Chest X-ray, PA view. Patient: 13 years old, sex M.
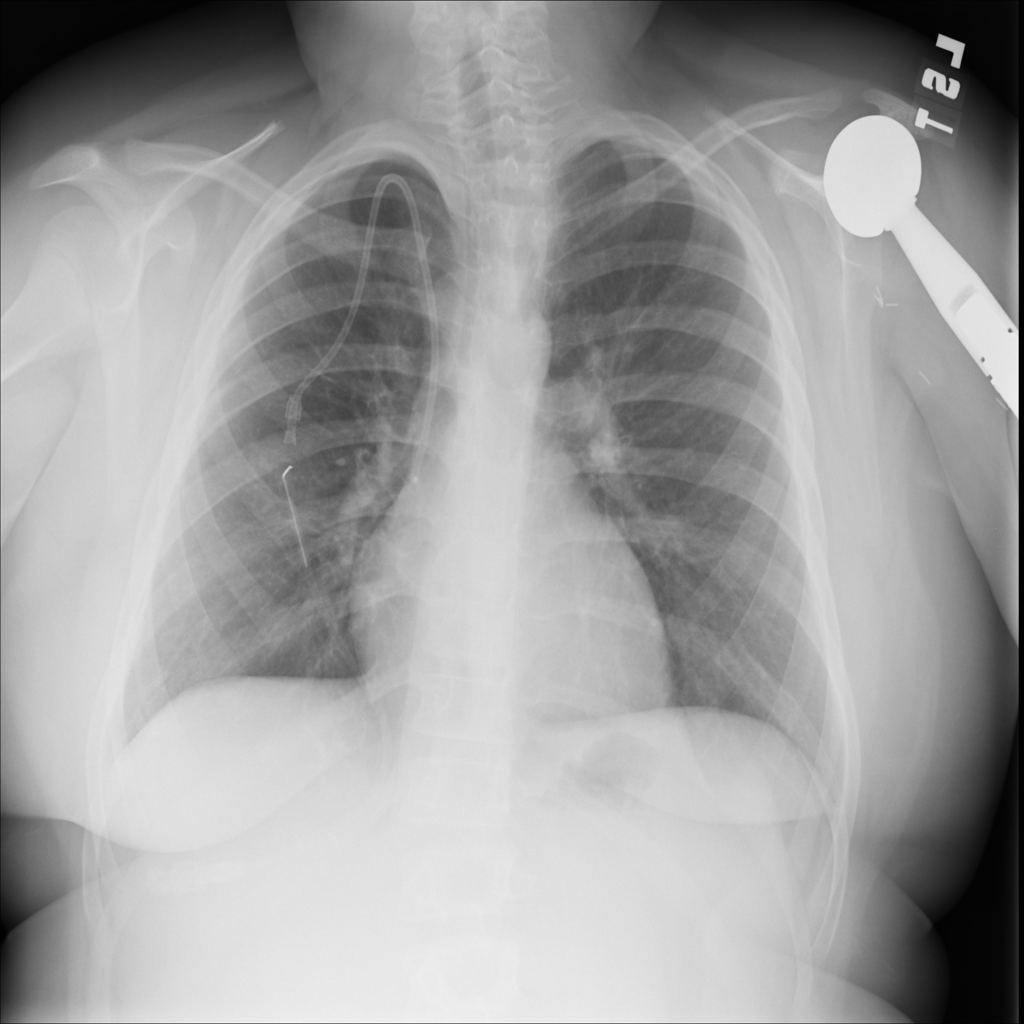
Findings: No Finding